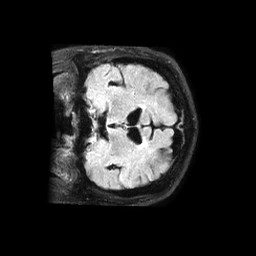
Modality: FLAIR
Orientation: coronal
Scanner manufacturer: philips
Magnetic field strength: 1.5 T
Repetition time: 6 s
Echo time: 0.09721 s